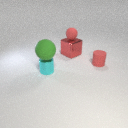
large red metal cube behind small red rubber cylinder